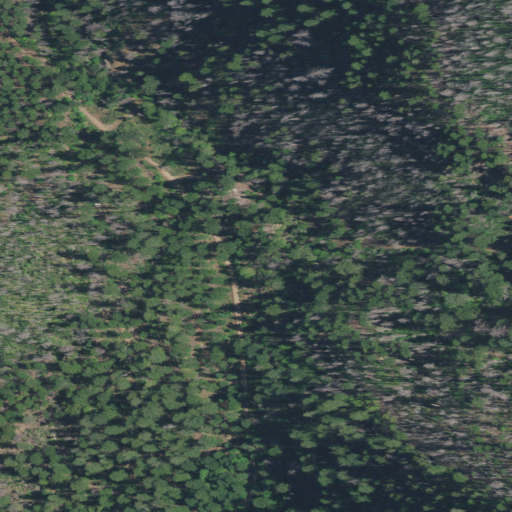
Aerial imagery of valley in California named West Fork Whites Gulch containing shrub, evergreen forest, open development, grassland, and medium intensity development